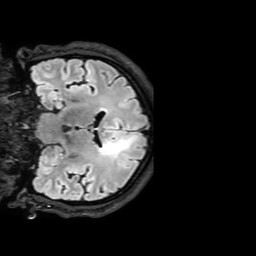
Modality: FLAIR
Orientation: coronal
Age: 35
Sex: male
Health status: ill
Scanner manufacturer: philips
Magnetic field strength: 3 T
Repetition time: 4.8 s
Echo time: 0.3034 s